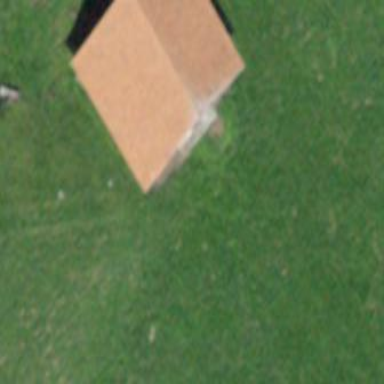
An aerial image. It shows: Rural barn.